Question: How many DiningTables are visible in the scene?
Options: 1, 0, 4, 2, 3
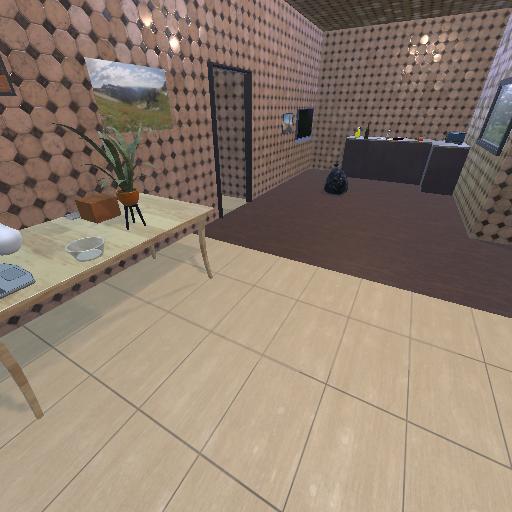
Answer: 1